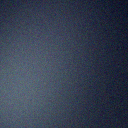
Screen state: off